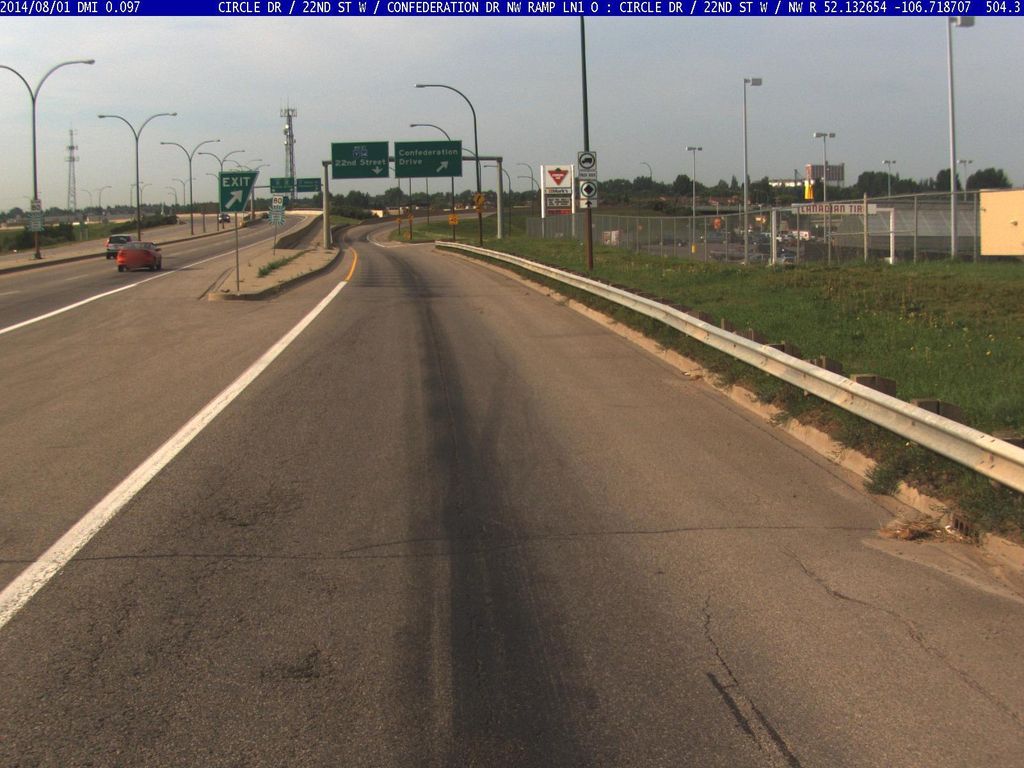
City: saskatoon